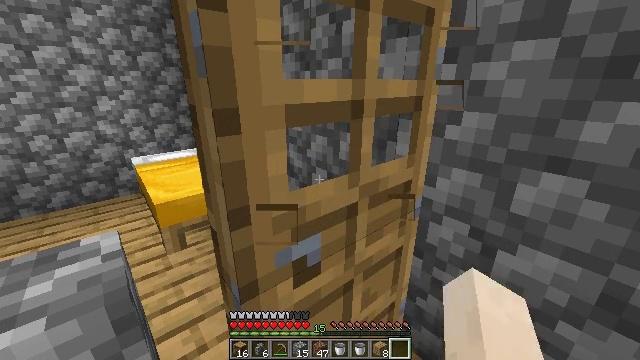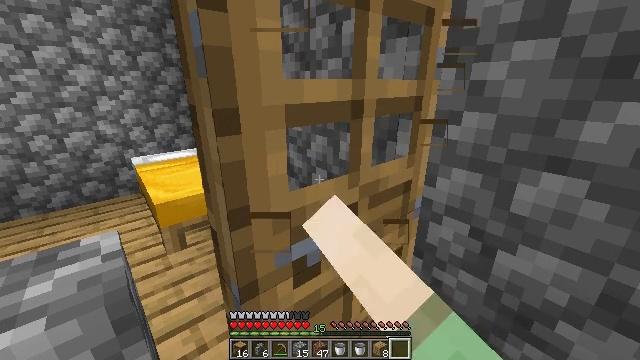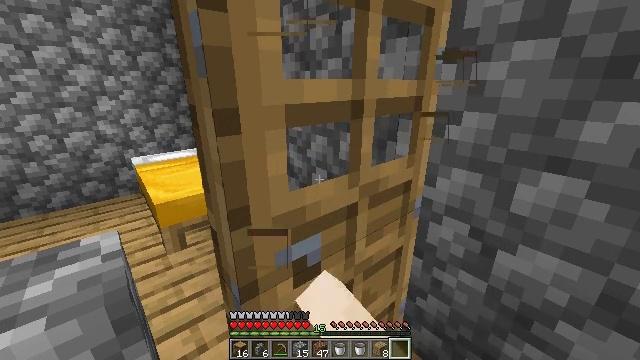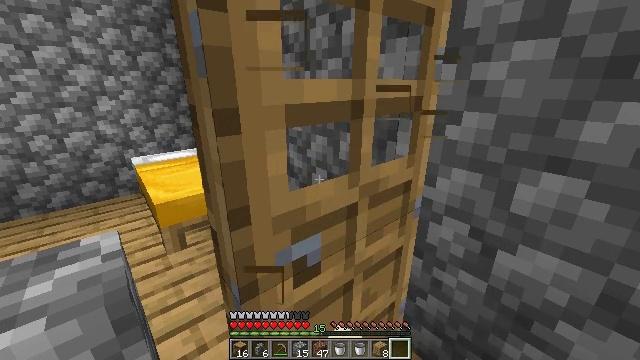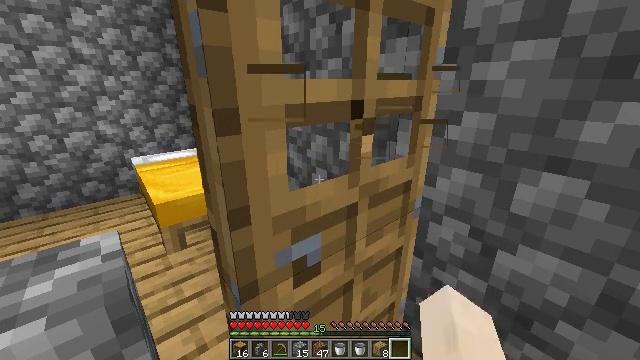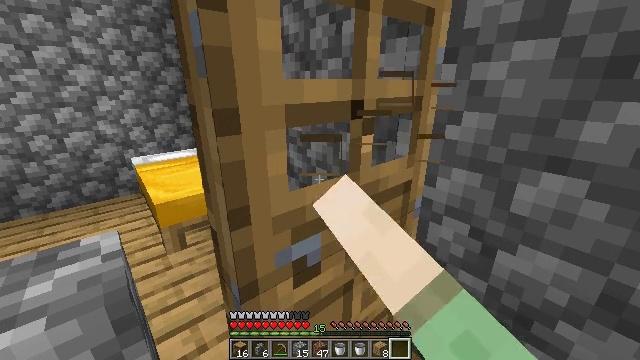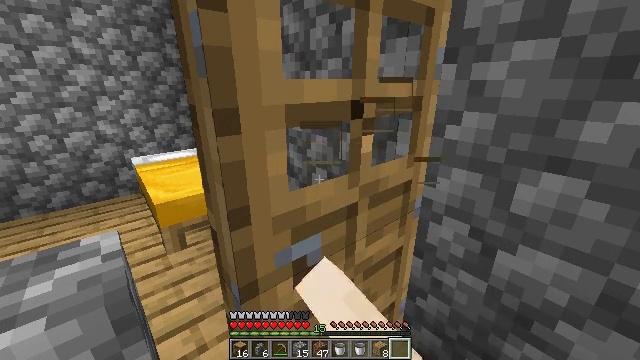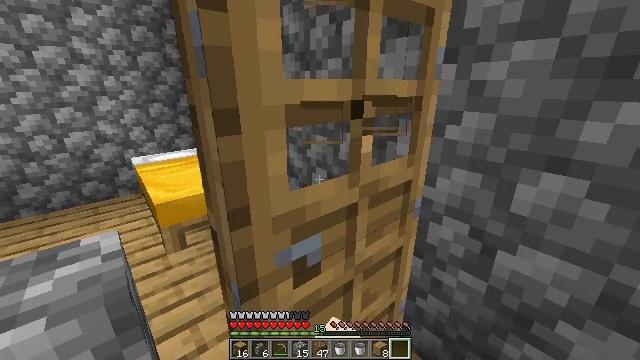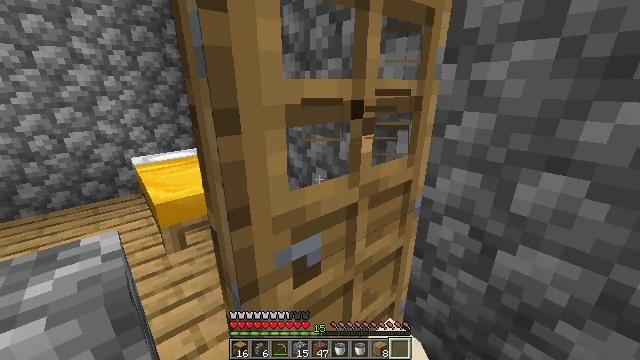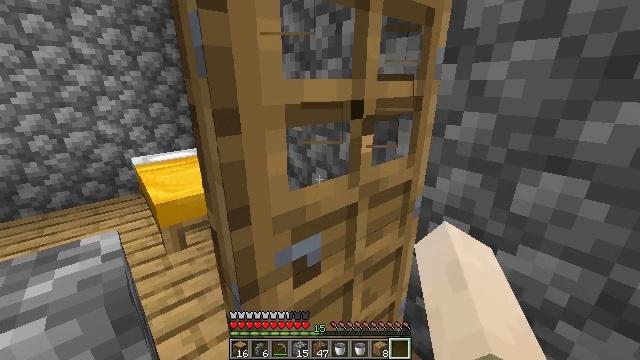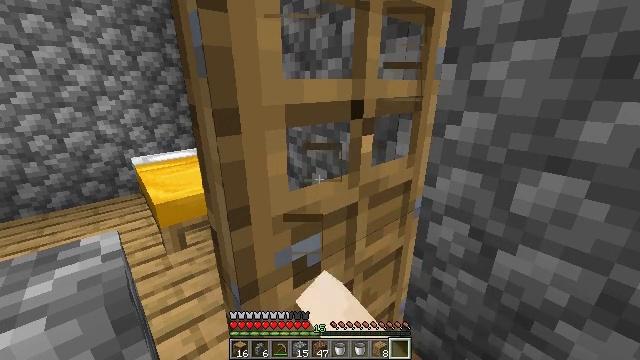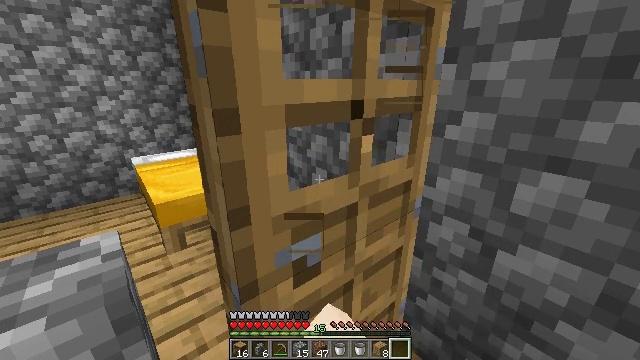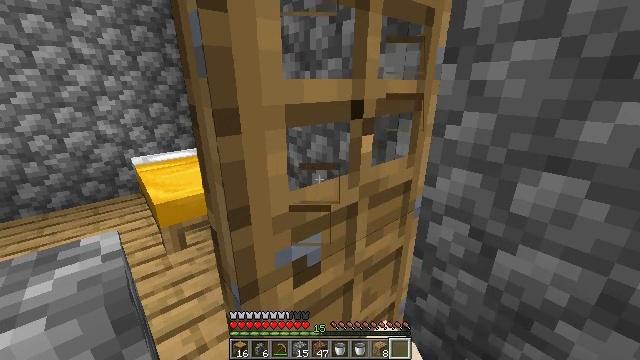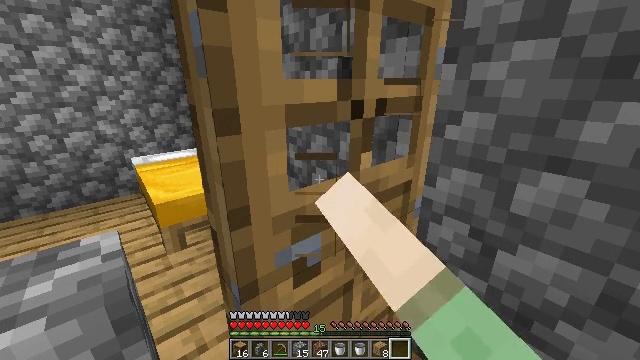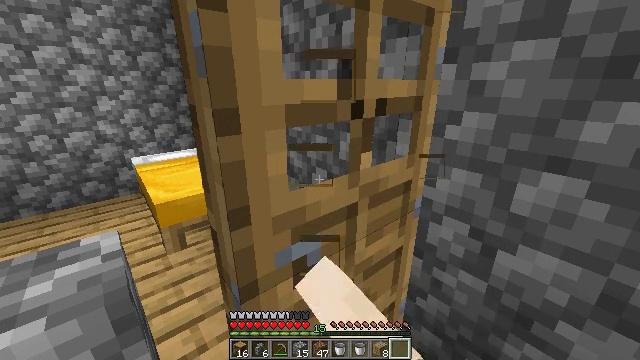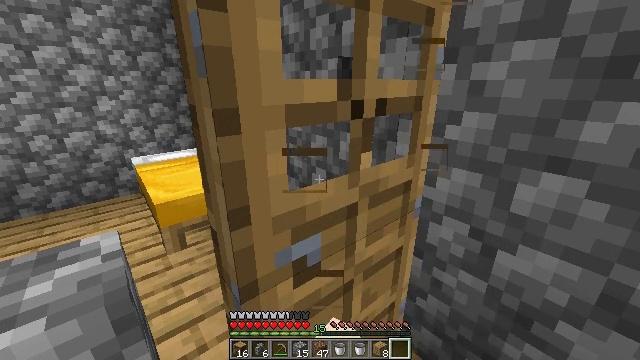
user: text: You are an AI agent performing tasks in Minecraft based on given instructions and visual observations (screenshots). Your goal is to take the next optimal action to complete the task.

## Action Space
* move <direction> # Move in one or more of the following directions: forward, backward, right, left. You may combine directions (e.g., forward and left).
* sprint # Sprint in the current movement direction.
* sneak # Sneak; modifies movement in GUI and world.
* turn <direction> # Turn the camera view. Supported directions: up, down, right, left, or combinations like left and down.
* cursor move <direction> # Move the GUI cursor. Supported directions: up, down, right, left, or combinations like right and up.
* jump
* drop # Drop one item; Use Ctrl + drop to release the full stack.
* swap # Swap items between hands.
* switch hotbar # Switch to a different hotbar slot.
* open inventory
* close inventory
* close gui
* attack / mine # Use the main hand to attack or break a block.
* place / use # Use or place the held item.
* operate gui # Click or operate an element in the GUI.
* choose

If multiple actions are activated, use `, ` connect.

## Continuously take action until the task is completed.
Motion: motion action
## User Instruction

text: Attack the oak door to gather it.
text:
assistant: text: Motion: attack / mine
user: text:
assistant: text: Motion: attack / mine
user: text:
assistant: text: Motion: attack / mine
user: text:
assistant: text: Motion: attack / mine
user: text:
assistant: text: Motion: attack / mine
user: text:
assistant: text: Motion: attack / mine
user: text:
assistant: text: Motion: attack / mine
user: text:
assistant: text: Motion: attack / mine
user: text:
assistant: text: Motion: attack / mine
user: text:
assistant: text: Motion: attack / mine
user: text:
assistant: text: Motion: attack / mine
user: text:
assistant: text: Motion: attack / mine
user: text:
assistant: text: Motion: attack / mine
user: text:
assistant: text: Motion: attack / mine
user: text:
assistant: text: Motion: attack / mine
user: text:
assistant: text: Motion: attack / mine
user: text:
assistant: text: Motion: attack / mine
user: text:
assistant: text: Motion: attack / mine
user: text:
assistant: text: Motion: attack / mine
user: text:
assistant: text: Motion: attack / mine
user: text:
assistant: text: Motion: attack / mine
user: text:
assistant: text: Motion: attack / mine
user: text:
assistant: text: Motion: attack / mine
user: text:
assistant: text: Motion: attack / mine
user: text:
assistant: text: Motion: attack / mine
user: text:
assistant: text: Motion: attack / mine
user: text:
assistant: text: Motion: attack / mine
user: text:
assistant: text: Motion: attack / mine
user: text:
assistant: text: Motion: attack / mine
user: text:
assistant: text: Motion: attack / mine